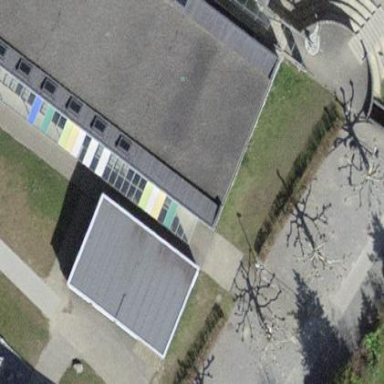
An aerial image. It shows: School building.